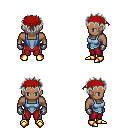
a pixel art fantasy rpg character, male body template, human, dark skin, blue vest, red pants, gray bedhead hairstyle, red bandana, metal gloves, gold boots, four views (front, back, left, right), 2x2 character sprite sheet, small pixel art, hard edges, no anti-aliasing